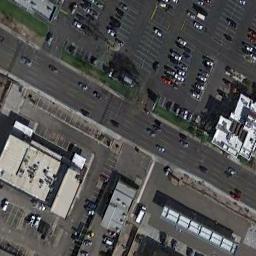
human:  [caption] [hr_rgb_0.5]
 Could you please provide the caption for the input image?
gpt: There are many cars on the straight highway .

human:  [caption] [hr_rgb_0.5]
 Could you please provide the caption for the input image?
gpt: The freeway is next to the parking lot with some cars .

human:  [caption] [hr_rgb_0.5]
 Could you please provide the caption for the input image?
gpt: There are many buildings and roads on both sides of the freeway, There are many cars on the freeway, And many cars are parked in the open space beside the freeway .

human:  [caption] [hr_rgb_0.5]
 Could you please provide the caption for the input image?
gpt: A straight freeway has many buildings and parking lots on either side of the freeway and some cars are driving on freeways .

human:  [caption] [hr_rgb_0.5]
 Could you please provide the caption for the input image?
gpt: There are some buildings and parking lots beside the freeway .